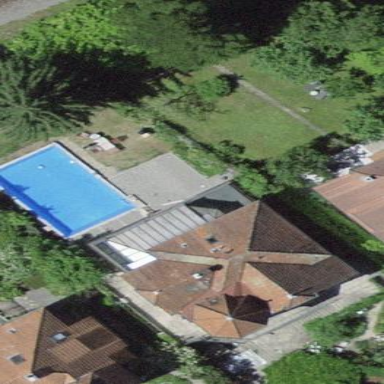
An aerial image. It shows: Swimming pool located in leisure land.